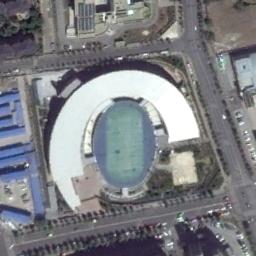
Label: stadium